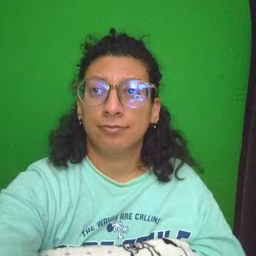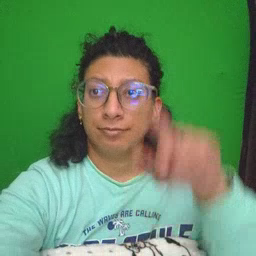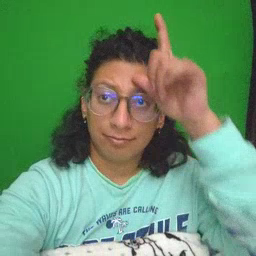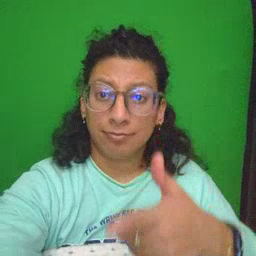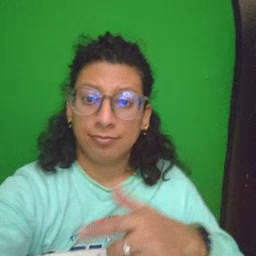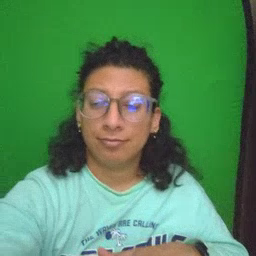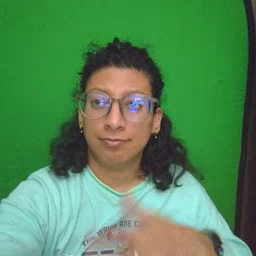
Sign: brother